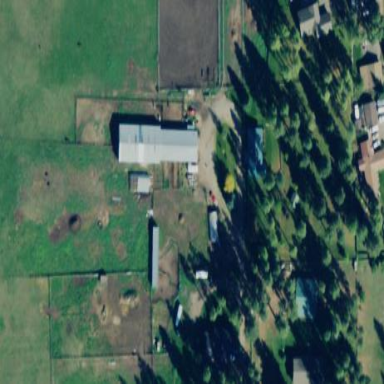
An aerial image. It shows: Farmyard area.